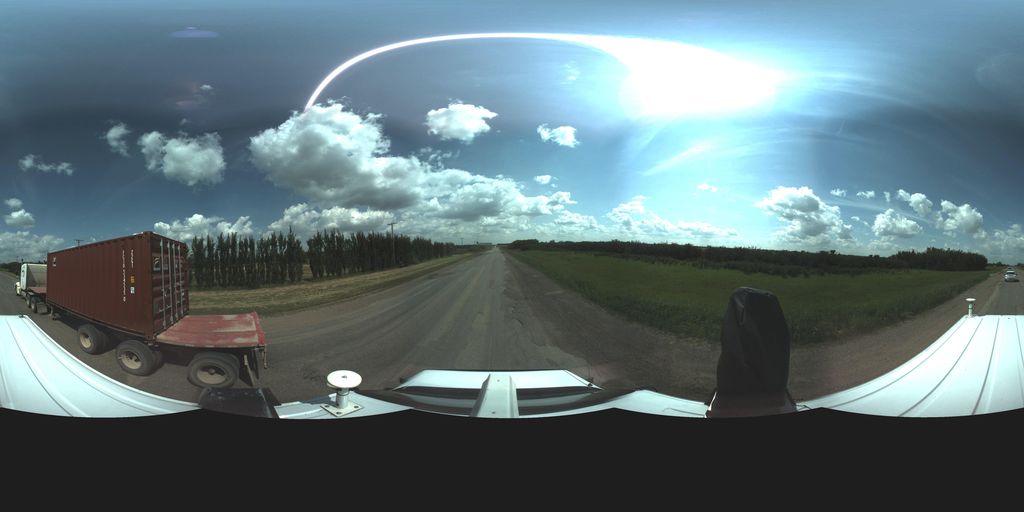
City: saskatoon